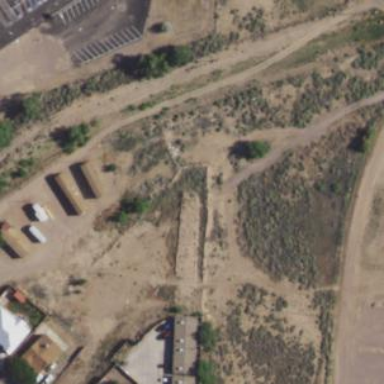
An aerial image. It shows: Brownfield site.